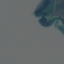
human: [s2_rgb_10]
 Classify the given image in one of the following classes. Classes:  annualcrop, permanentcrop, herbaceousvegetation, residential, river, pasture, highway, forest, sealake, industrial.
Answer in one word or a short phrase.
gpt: SeaLake